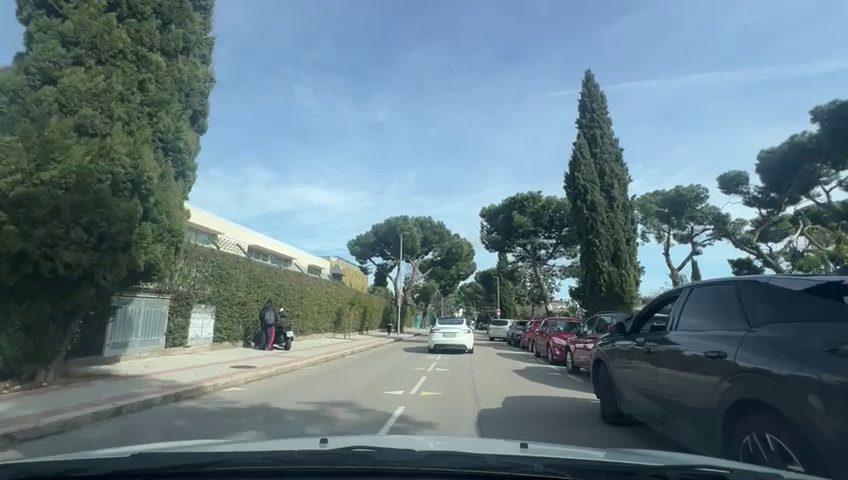
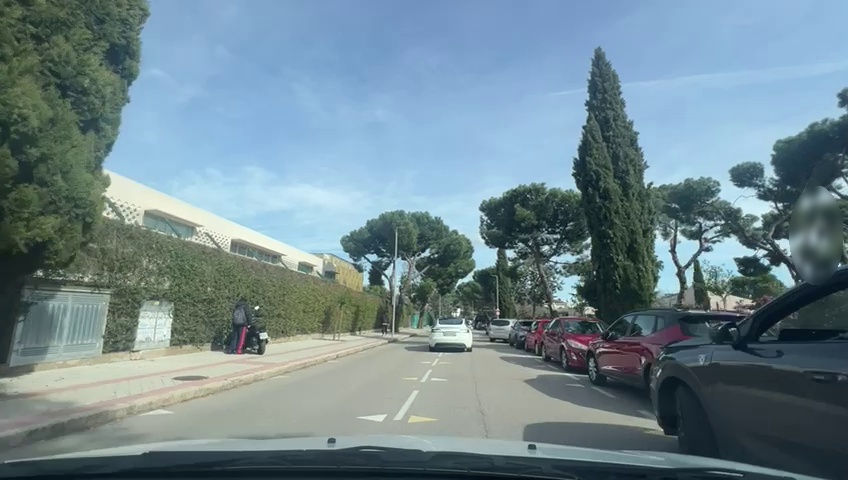
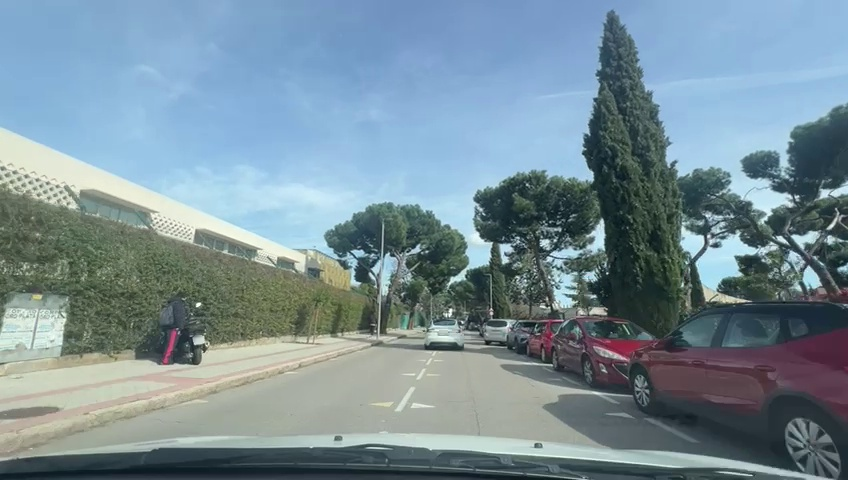
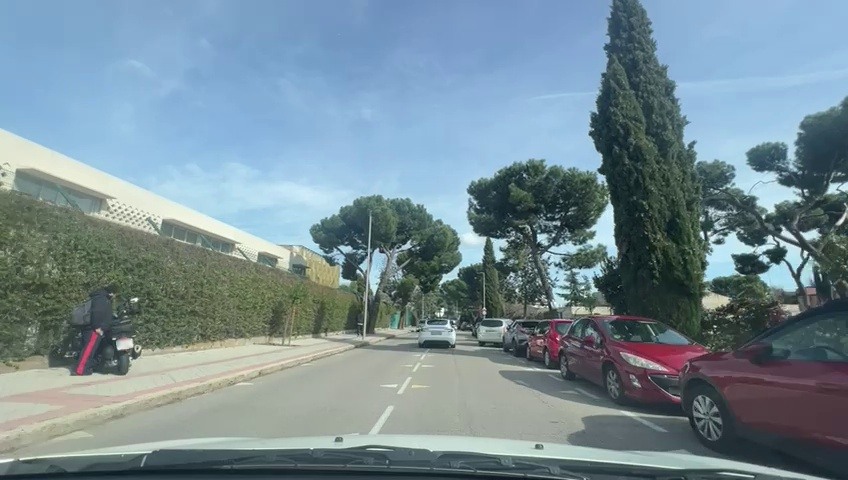
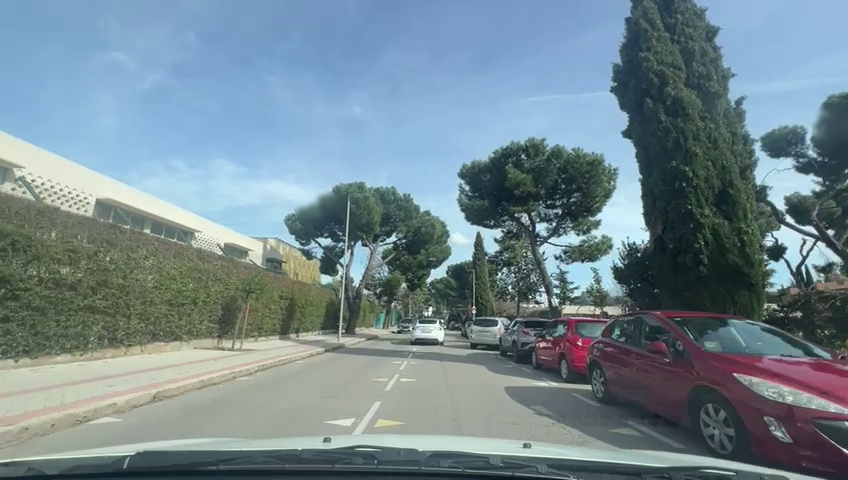
Situation: Lateral parked car
Question: Are vehicles present on the right side of the ego lane?
Answer: Yes
Reasoning: There are parked cars on the rigth side of the Ego lane. Clearly you can see in the pictures a some red cars and a black car in the first picture parked on the right

Situation: Lateral parked car
Question: Are vehicles parked parallel or perpendicular to the roadway near the ego lane?
Answer: Yes
Reasoning: Vehicles are parked parallel to ego lane

Situation: Lateral parked car
Question: Does the environment indicate an urban road where curbside parking is permitted?
Answer: Yes
Reasoning: Enviroment is urban and clearly is permitted parking on the right side of the ego lane

Situation: Lateral parked car
Question: Is the ego vehicle traveling in a middle lane with traffic lanes on both sides?
Answer: No
Reasoning: Ego is driving in a two sided road, driving in its direction on the right lane

Situation: Lateral parked car
Question: Are vehicles present on the left side of the ego lane?
Answer: No
Reasoning: There are not  parked vehicles on the left lane